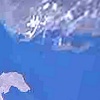
Label: water